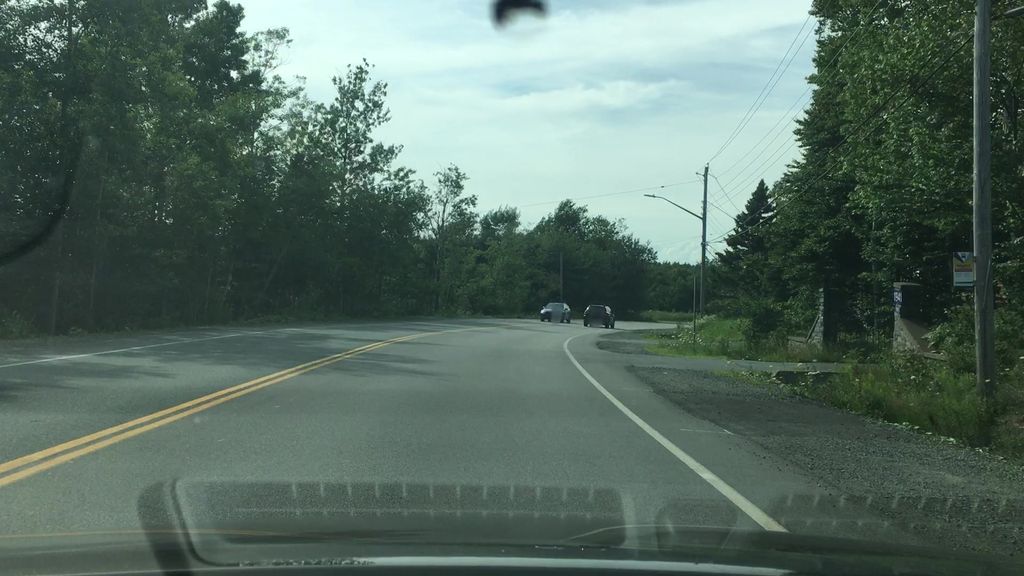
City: halifax